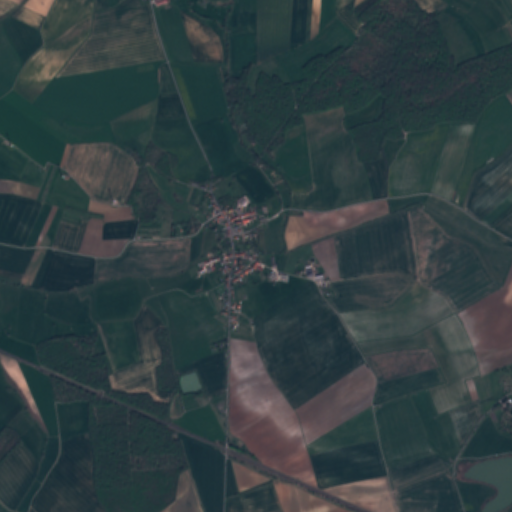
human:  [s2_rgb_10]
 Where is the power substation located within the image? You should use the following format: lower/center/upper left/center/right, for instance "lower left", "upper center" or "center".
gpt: The power substation is located in the lower center of the image.
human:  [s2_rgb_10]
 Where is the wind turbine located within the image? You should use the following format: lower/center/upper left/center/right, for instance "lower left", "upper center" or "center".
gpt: The wind turbine is located in the upper left of the image.
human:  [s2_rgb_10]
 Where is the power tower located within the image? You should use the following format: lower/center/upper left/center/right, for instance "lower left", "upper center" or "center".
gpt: There is no power tower in the image.